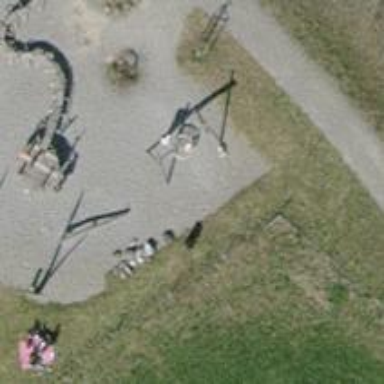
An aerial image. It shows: Playground featuring basket swing.